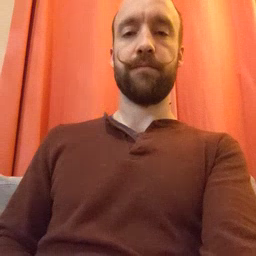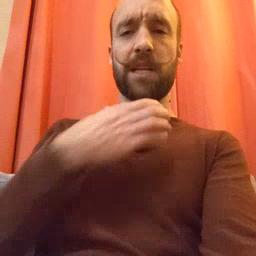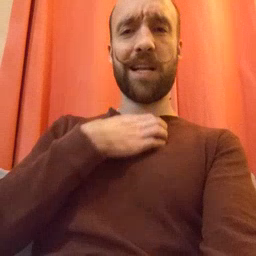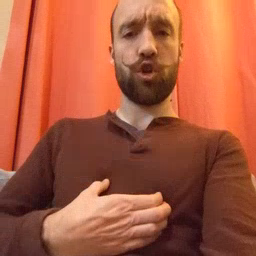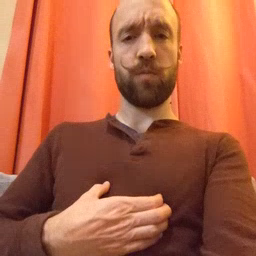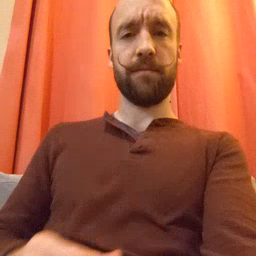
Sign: hungry